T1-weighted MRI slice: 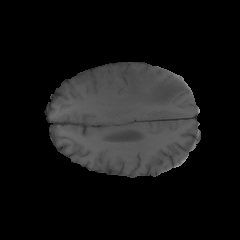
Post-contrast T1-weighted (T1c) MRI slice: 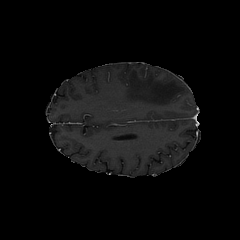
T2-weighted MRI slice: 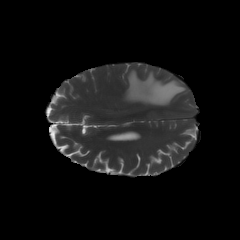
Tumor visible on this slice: yes